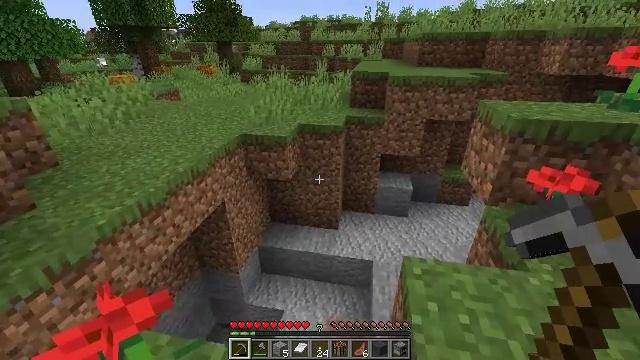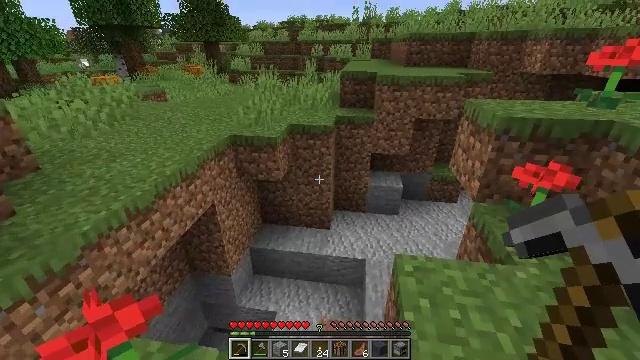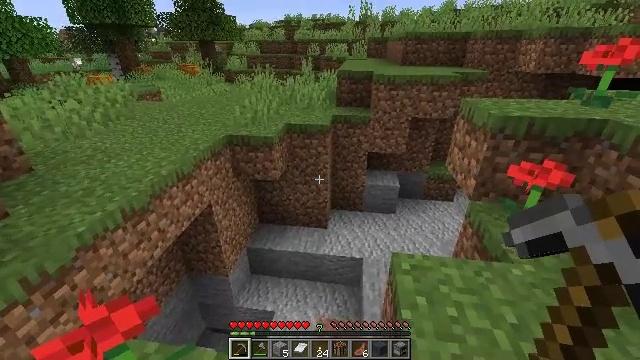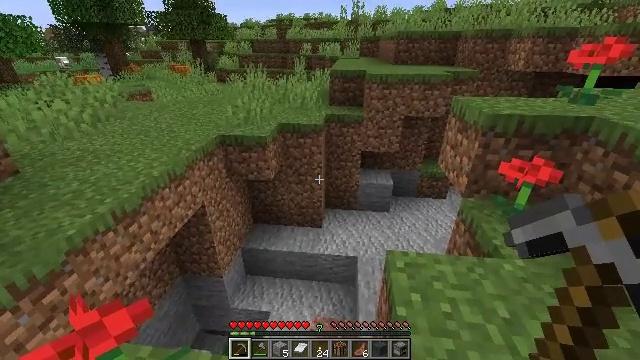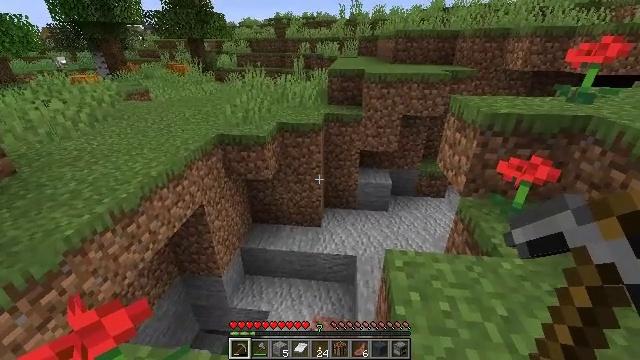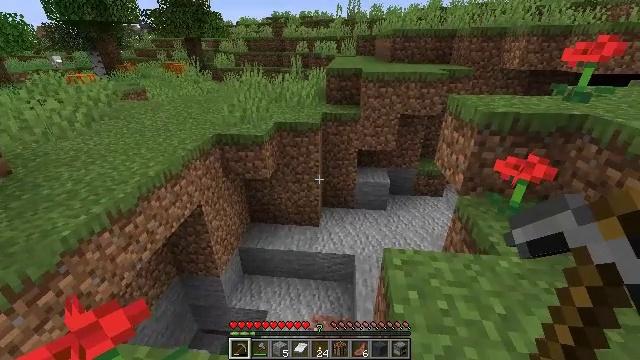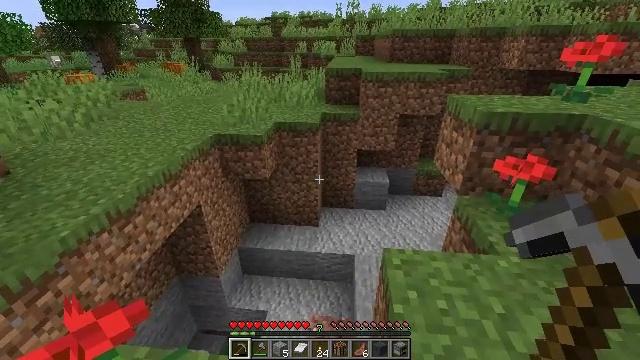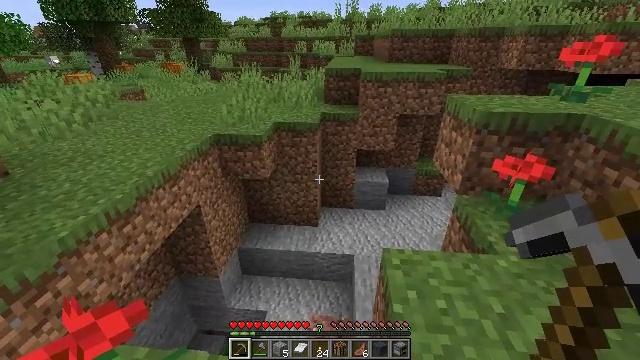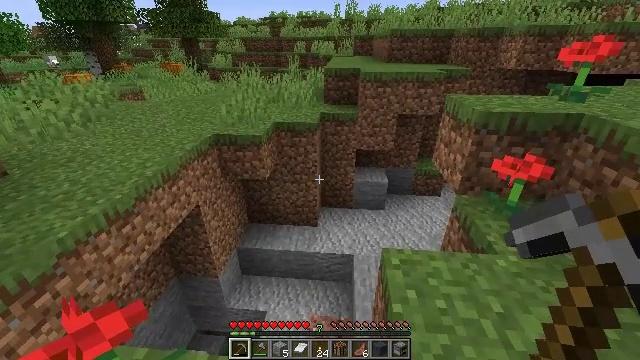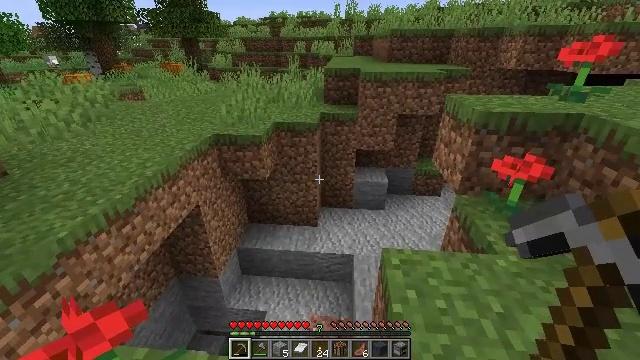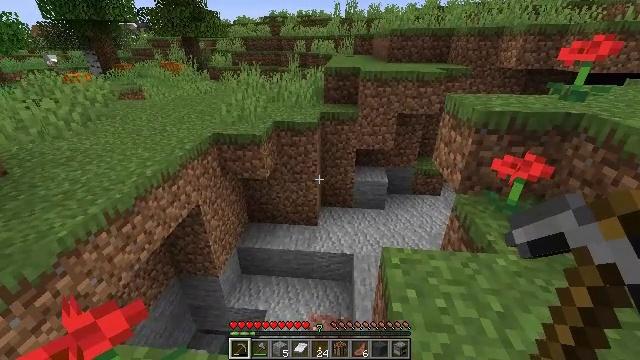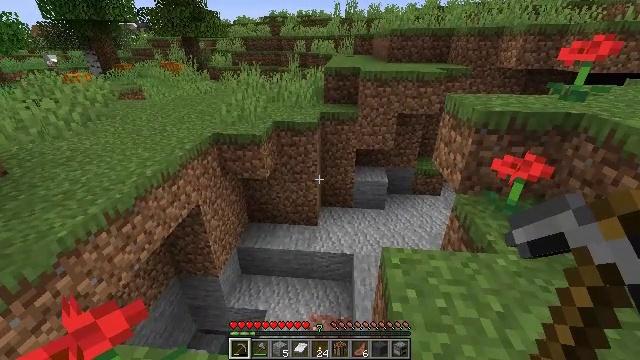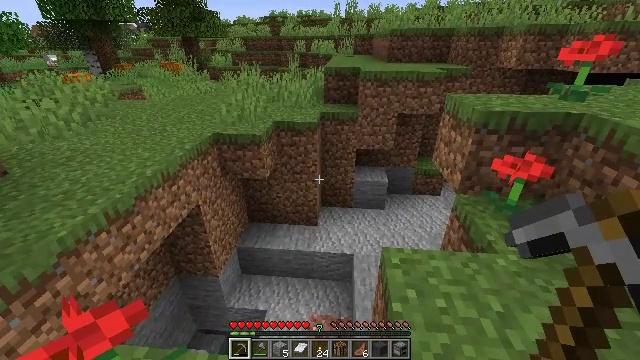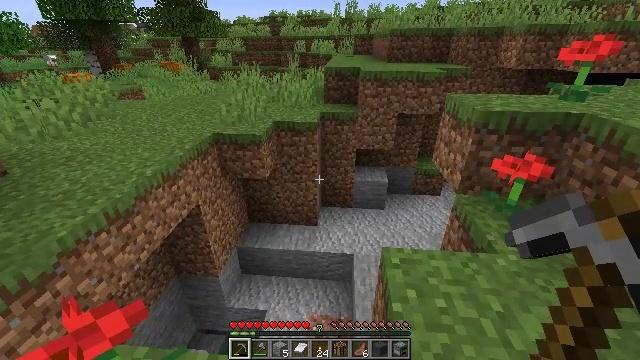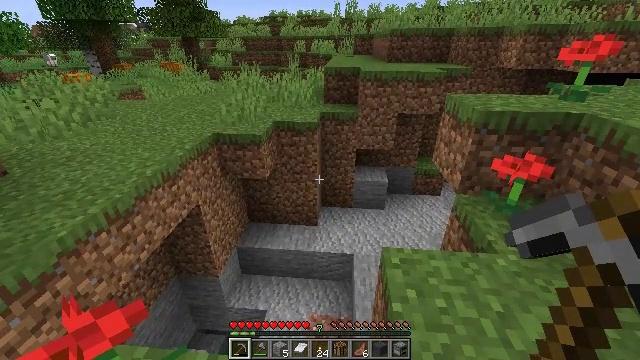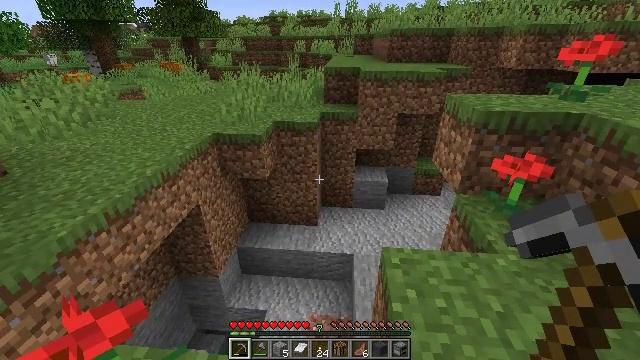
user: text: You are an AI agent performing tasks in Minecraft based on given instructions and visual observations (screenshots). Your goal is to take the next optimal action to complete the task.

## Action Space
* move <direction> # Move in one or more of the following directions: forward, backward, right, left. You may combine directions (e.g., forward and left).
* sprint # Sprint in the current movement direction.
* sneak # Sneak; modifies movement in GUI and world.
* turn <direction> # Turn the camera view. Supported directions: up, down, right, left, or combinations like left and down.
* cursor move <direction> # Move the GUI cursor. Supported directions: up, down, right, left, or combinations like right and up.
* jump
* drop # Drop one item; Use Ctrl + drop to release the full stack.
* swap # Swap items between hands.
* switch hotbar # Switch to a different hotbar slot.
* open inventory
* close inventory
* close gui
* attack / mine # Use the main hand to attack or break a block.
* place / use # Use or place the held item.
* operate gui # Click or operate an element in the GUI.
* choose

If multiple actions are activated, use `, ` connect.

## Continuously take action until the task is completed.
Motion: motion action
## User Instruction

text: Mine the pumpkin from the ground.
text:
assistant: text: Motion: turn right
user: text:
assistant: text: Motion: no_op
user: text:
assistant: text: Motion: turn right
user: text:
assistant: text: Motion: no_op
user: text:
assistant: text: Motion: no_op
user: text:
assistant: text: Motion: no_op
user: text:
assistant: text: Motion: no_op
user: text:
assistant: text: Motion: no_op
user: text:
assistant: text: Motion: no_op
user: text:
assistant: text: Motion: no_op
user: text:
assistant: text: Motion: no_op
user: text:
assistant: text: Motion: no_op
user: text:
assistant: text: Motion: no_op
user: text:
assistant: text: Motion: no_op
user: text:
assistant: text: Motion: no_op
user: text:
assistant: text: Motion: no_op
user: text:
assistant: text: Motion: no_op
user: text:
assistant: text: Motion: no_op
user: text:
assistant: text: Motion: no_op
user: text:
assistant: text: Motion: no_op
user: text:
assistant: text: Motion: no_op
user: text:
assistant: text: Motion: no_op
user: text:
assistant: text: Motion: no_op
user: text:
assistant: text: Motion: no_op
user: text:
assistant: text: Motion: no_op
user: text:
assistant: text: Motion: no_op
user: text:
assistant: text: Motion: no_op
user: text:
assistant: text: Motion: no_op
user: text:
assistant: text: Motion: no_op
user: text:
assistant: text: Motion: no_op